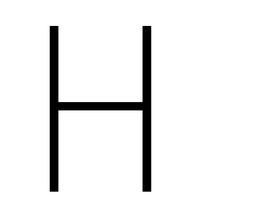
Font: Roboto_Condensed_ExtraLight